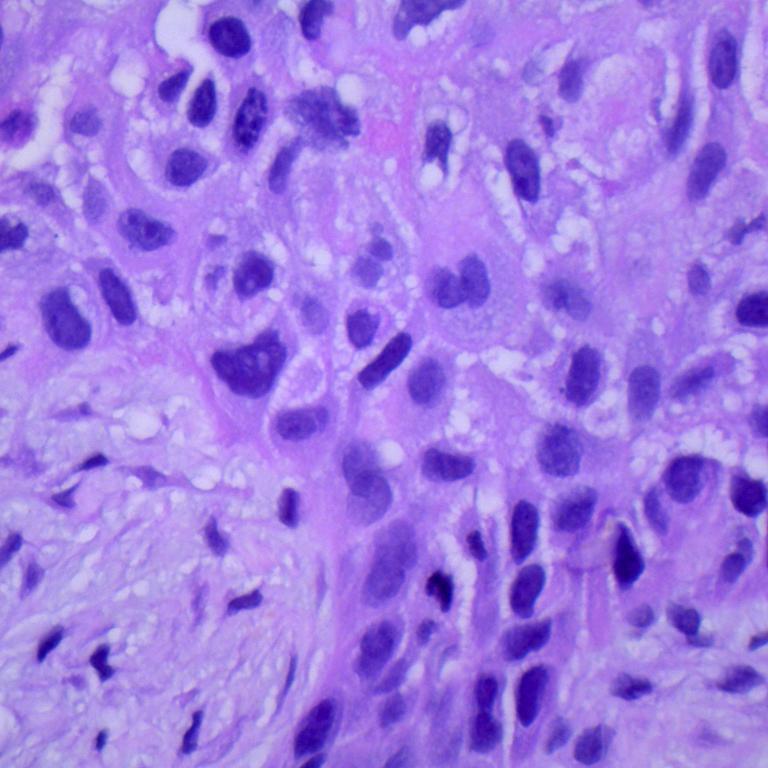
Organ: lung
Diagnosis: squamous carcinomas